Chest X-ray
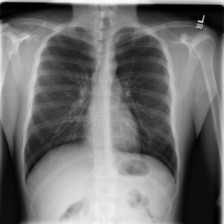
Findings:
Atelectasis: negative
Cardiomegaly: negative
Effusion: negative
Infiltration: negative
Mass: negative
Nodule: negative
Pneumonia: negative
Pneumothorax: negative
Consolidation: negative
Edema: negative
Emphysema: negative
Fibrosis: negative
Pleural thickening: negative
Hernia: negative